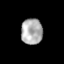
Tissue: prostate
Cell type: T cells
Senescence score: 0.3052
Nuclear area (px): 537
Mean DAPI intensity: 176.209